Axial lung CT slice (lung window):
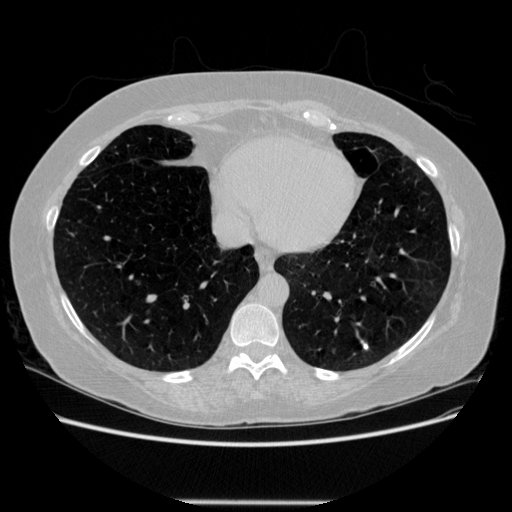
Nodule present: yes
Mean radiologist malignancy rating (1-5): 1.75